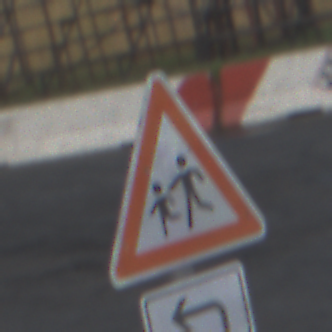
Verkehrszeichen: KinderRechts
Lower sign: RichtungsangabeDurchPfeile2
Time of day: MorningAfternoon
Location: Outdoor (RoadRail)
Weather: PartlyCloudy
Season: NotSpecified
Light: Natural